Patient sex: F
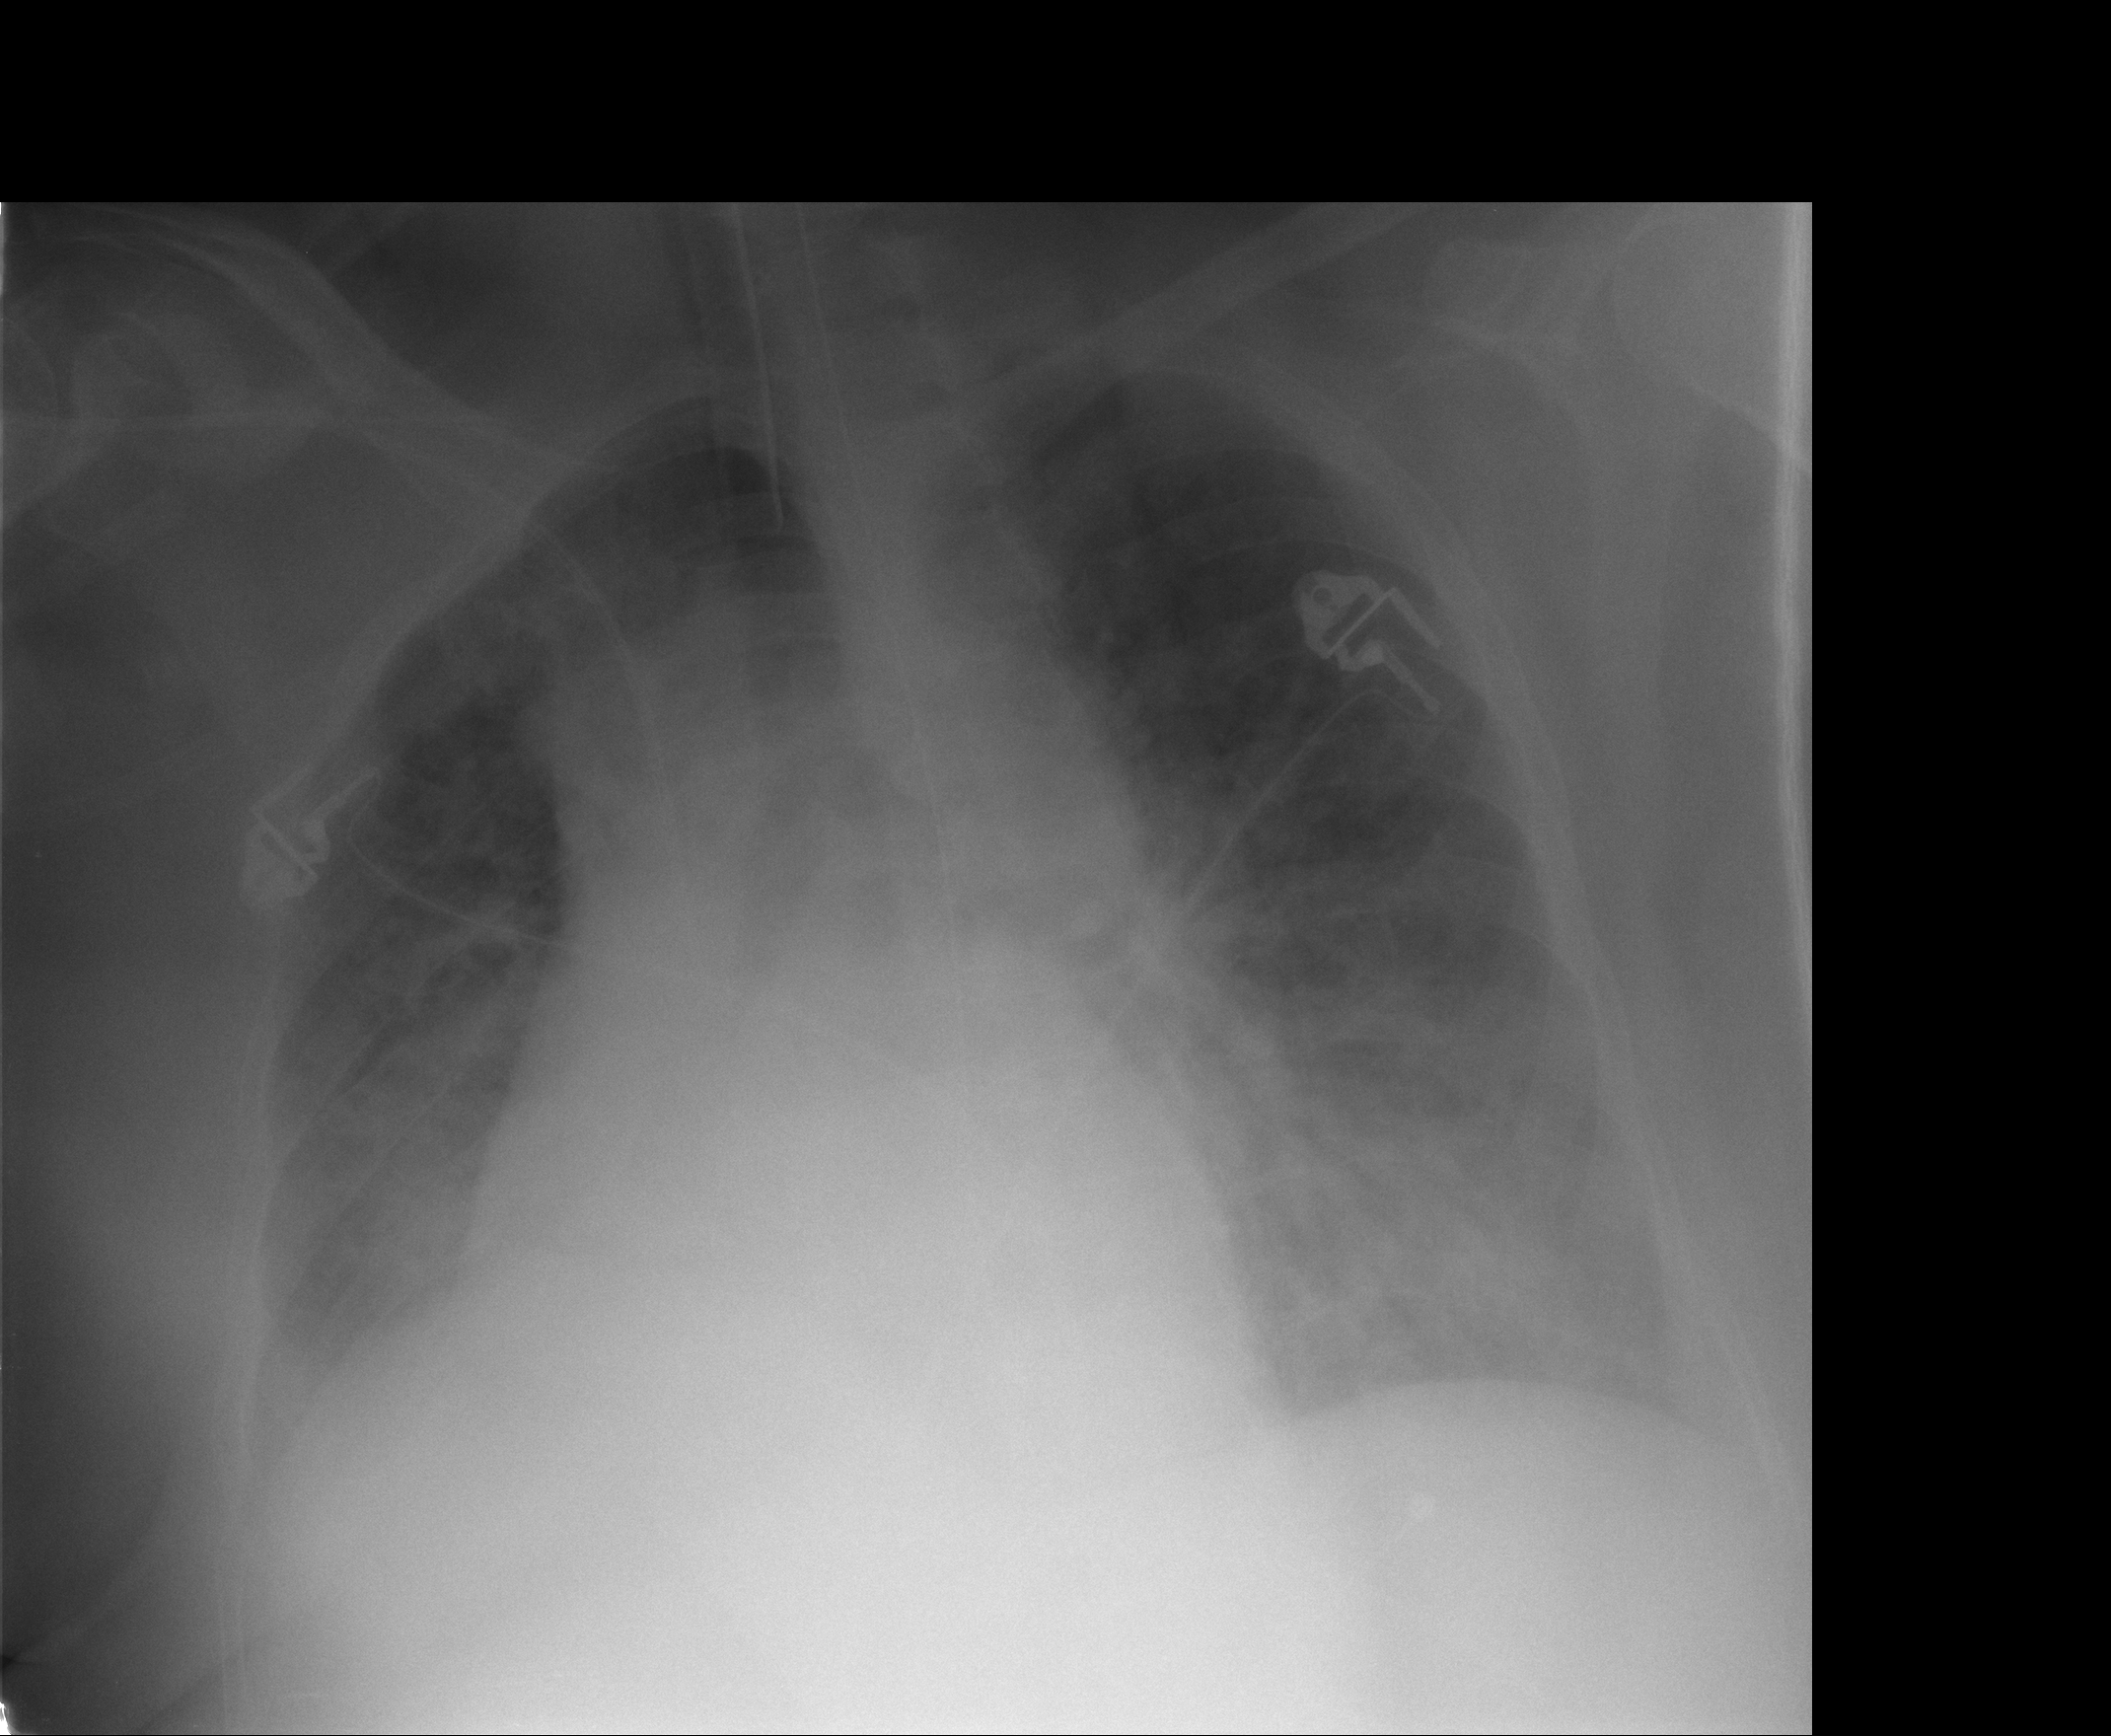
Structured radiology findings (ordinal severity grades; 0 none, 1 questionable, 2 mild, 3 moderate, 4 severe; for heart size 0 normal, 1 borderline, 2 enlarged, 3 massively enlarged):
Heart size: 1
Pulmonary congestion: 0
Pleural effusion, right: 0
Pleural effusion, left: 0
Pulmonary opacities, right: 4
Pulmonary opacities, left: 4
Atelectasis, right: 3
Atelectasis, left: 3